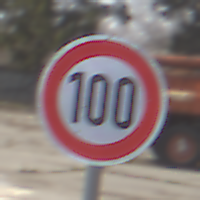
Verkehrszeichen: Geschwindigkeit100
Umgebung: Outdoor, Suburban
Tageszeit: Midday
Wetter: PartlyCloudy
Licht: Natural
Jahreszeit: NotSpecified
Kontrast: HighContrast